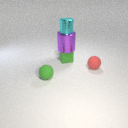
large purple metal cylinder above small green rubber cube